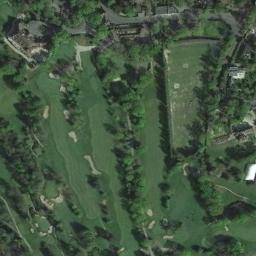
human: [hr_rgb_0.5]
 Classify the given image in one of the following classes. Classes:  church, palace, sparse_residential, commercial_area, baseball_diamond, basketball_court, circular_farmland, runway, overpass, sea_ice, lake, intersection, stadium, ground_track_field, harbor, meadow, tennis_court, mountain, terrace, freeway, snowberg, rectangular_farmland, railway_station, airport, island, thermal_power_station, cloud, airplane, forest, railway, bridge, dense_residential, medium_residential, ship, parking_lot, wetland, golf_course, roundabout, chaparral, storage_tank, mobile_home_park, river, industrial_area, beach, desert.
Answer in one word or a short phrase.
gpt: golf_course